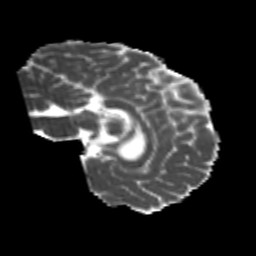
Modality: MD
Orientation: sagittal
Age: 22
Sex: female
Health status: healthy
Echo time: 0.074 s